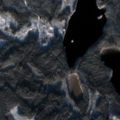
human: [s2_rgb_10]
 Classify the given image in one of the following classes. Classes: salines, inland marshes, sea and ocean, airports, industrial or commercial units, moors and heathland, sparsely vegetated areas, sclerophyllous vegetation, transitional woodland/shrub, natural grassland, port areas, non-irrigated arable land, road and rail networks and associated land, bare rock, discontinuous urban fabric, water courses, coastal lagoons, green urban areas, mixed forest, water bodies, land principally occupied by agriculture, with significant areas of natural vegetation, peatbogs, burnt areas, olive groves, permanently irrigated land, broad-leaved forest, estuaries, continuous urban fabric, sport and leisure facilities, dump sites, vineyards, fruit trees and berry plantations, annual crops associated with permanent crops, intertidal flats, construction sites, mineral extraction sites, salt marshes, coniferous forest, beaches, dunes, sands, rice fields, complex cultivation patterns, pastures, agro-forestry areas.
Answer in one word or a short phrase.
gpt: coniferous forest, mixed forest, transitional woodland/shrub, water bodies